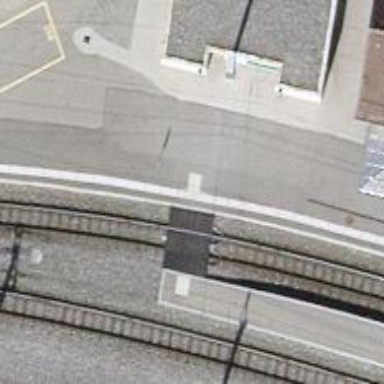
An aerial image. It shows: Railway crossing.